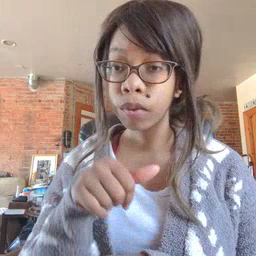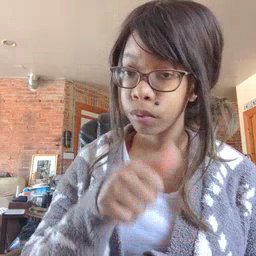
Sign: another